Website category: university
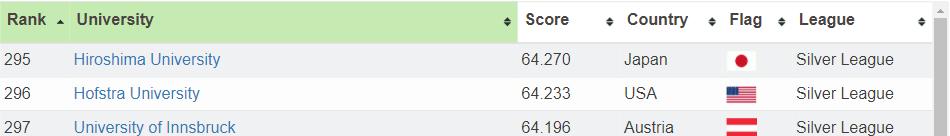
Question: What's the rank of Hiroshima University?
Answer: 295

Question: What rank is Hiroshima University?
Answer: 295

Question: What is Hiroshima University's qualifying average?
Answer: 295

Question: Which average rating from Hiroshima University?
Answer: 295

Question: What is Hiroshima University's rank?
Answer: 295

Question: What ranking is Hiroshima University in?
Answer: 295

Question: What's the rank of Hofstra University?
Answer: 296

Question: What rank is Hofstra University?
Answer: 296

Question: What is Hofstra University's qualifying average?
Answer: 296

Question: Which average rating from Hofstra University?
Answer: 296

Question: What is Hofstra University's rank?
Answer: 296

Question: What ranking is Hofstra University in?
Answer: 296

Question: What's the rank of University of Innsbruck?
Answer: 297

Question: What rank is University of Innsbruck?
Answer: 297

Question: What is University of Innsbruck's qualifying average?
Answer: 297

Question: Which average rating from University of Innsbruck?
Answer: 297

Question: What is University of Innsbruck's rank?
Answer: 297

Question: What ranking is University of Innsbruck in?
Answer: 297

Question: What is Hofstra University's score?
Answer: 64.233

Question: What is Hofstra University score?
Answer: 64.233

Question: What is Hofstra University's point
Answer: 64.233

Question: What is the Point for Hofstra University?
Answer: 64.233

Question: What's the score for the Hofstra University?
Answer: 64.233

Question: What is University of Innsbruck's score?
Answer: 64.196

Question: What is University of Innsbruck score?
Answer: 64.196

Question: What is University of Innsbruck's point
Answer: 64.196

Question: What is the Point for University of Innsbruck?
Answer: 64.196

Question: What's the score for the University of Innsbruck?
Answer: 64.196

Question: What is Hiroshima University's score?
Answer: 64.270

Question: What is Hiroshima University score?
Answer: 64.270

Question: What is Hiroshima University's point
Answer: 64.270

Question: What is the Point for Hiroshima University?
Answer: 64.270

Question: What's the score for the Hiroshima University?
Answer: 64.270

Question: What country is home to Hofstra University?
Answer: USA

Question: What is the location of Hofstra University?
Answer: USA

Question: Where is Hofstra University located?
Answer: USA

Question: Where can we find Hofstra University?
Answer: USA

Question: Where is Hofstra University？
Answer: USA

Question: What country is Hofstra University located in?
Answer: USA

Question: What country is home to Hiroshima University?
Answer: Japan

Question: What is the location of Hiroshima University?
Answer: Japan

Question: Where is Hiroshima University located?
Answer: Japan

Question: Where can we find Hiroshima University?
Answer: Japan

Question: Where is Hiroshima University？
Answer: Japan

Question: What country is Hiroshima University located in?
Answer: Japan

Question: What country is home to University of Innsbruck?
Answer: Austria

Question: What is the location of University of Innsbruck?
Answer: Austria

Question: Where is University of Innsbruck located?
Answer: Austria

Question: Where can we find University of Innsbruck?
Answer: Austria

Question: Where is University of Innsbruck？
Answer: Austria

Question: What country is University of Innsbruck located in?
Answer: Austria

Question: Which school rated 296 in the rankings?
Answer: Hofstra University

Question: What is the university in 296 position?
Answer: Hofstra University

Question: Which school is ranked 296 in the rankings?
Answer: Hofstra University

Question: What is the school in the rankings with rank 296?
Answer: Hofstra University

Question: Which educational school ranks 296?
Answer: Hofstra University

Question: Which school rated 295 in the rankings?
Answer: Hiroshima University

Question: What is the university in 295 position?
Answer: Hiroshima University

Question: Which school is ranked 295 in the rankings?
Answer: Hiroshima University

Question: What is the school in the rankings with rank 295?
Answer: Hiroshima University

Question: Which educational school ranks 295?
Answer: Hiroshima University

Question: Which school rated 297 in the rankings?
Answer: University of Innsbruck

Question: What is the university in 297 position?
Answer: University of Innsbruck

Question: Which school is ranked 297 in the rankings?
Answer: University of Innsbruck